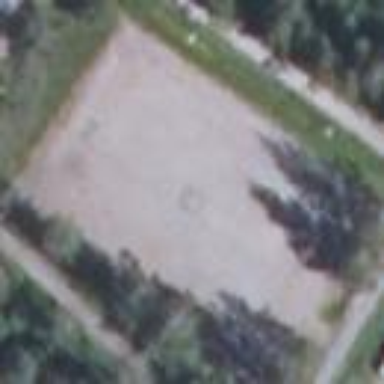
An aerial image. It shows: Soccer pitch for leisure land activities.